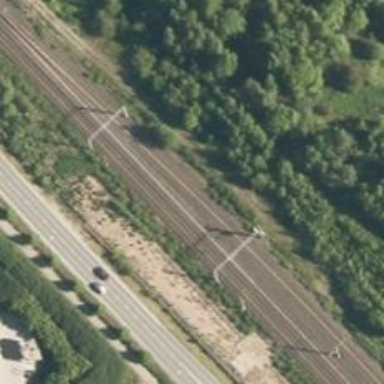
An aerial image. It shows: Siding railway line with electrified contact line for the trains.